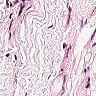
Metastatic tissue present: no